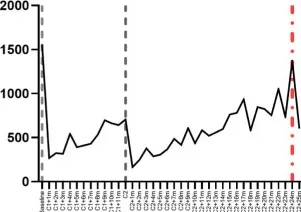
Longitudinal dynamics in absolute counts of lymphocyte subpopulations in the peripheral blood by flow cytometry during alemtuzumab treatment in the patient. Together with the appearance of the tumefactive demyelinating lesions, we observed an increase in the absolute counts of total B and T lymphocytes.
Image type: pathology (fish)